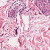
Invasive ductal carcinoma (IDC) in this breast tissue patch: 0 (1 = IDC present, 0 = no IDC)